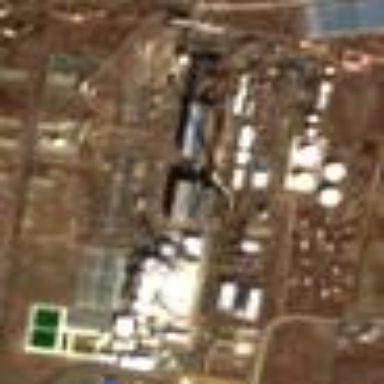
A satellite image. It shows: Industrial area with gas turbine power plant.